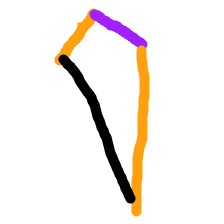
Shape: kite